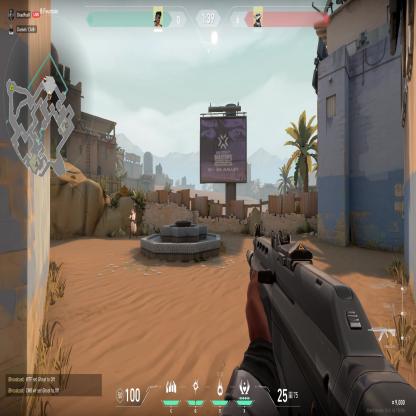
Label: enemy